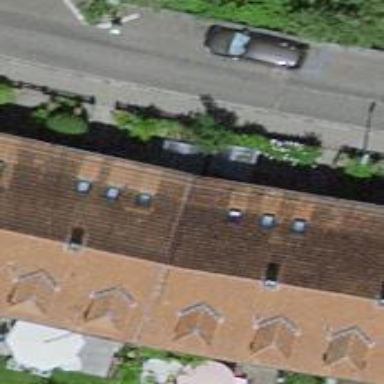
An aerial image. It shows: Residential building with gabled roof made of maroon roof tiles. The roof is oriented across the building.